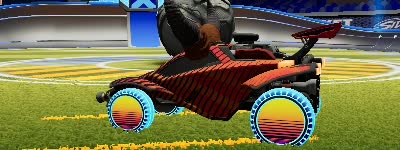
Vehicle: octane